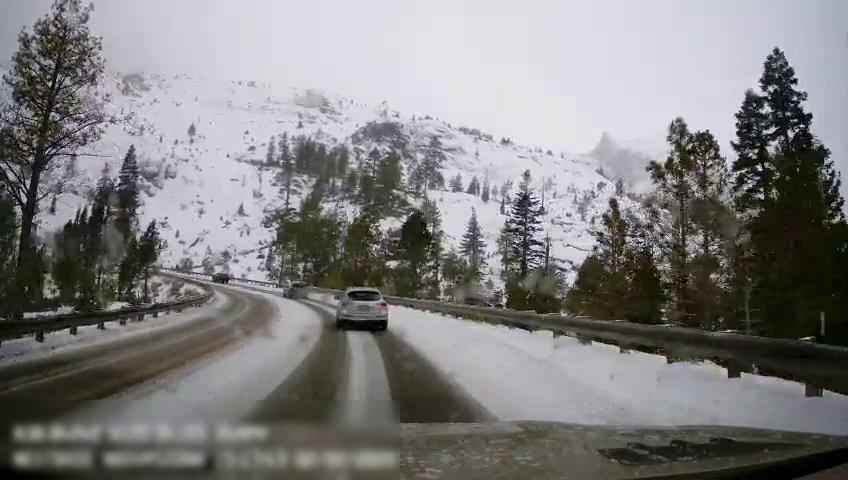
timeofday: Day
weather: Snowy
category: Drivable Space
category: Vehicles | Car
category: Vehicles | Car
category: Vehicles | Car